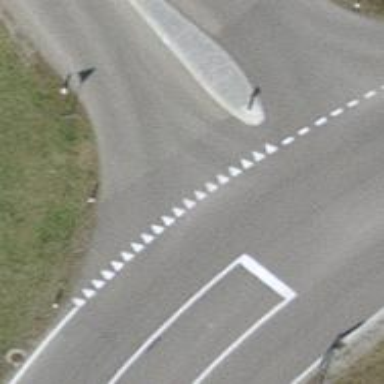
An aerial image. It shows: Road with "give way" sign.